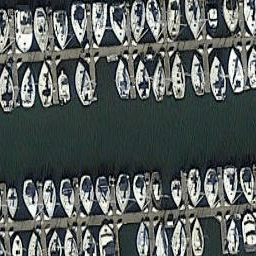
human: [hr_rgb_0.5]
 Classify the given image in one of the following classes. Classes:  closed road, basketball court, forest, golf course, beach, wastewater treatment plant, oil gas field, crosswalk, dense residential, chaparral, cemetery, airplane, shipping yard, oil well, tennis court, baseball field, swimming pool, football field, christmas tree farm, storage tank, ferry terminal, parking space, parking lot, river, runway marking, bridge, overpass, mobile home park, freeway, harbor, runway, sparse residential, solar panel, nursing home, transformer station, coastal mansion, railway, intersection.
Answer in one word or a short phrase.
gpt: harbor